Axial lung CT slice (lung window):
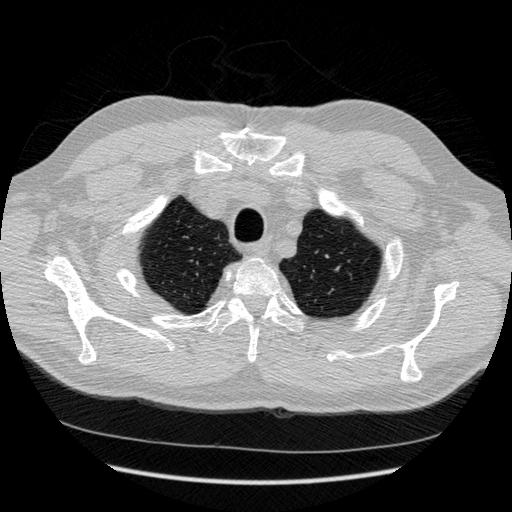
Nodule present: no